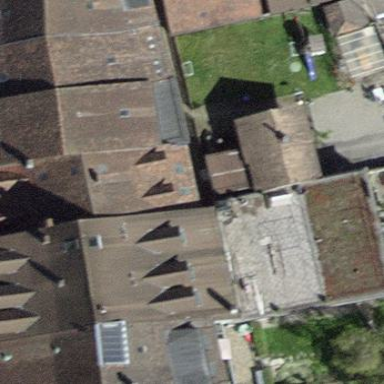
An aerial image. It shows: Building with gabled roof oriented across.